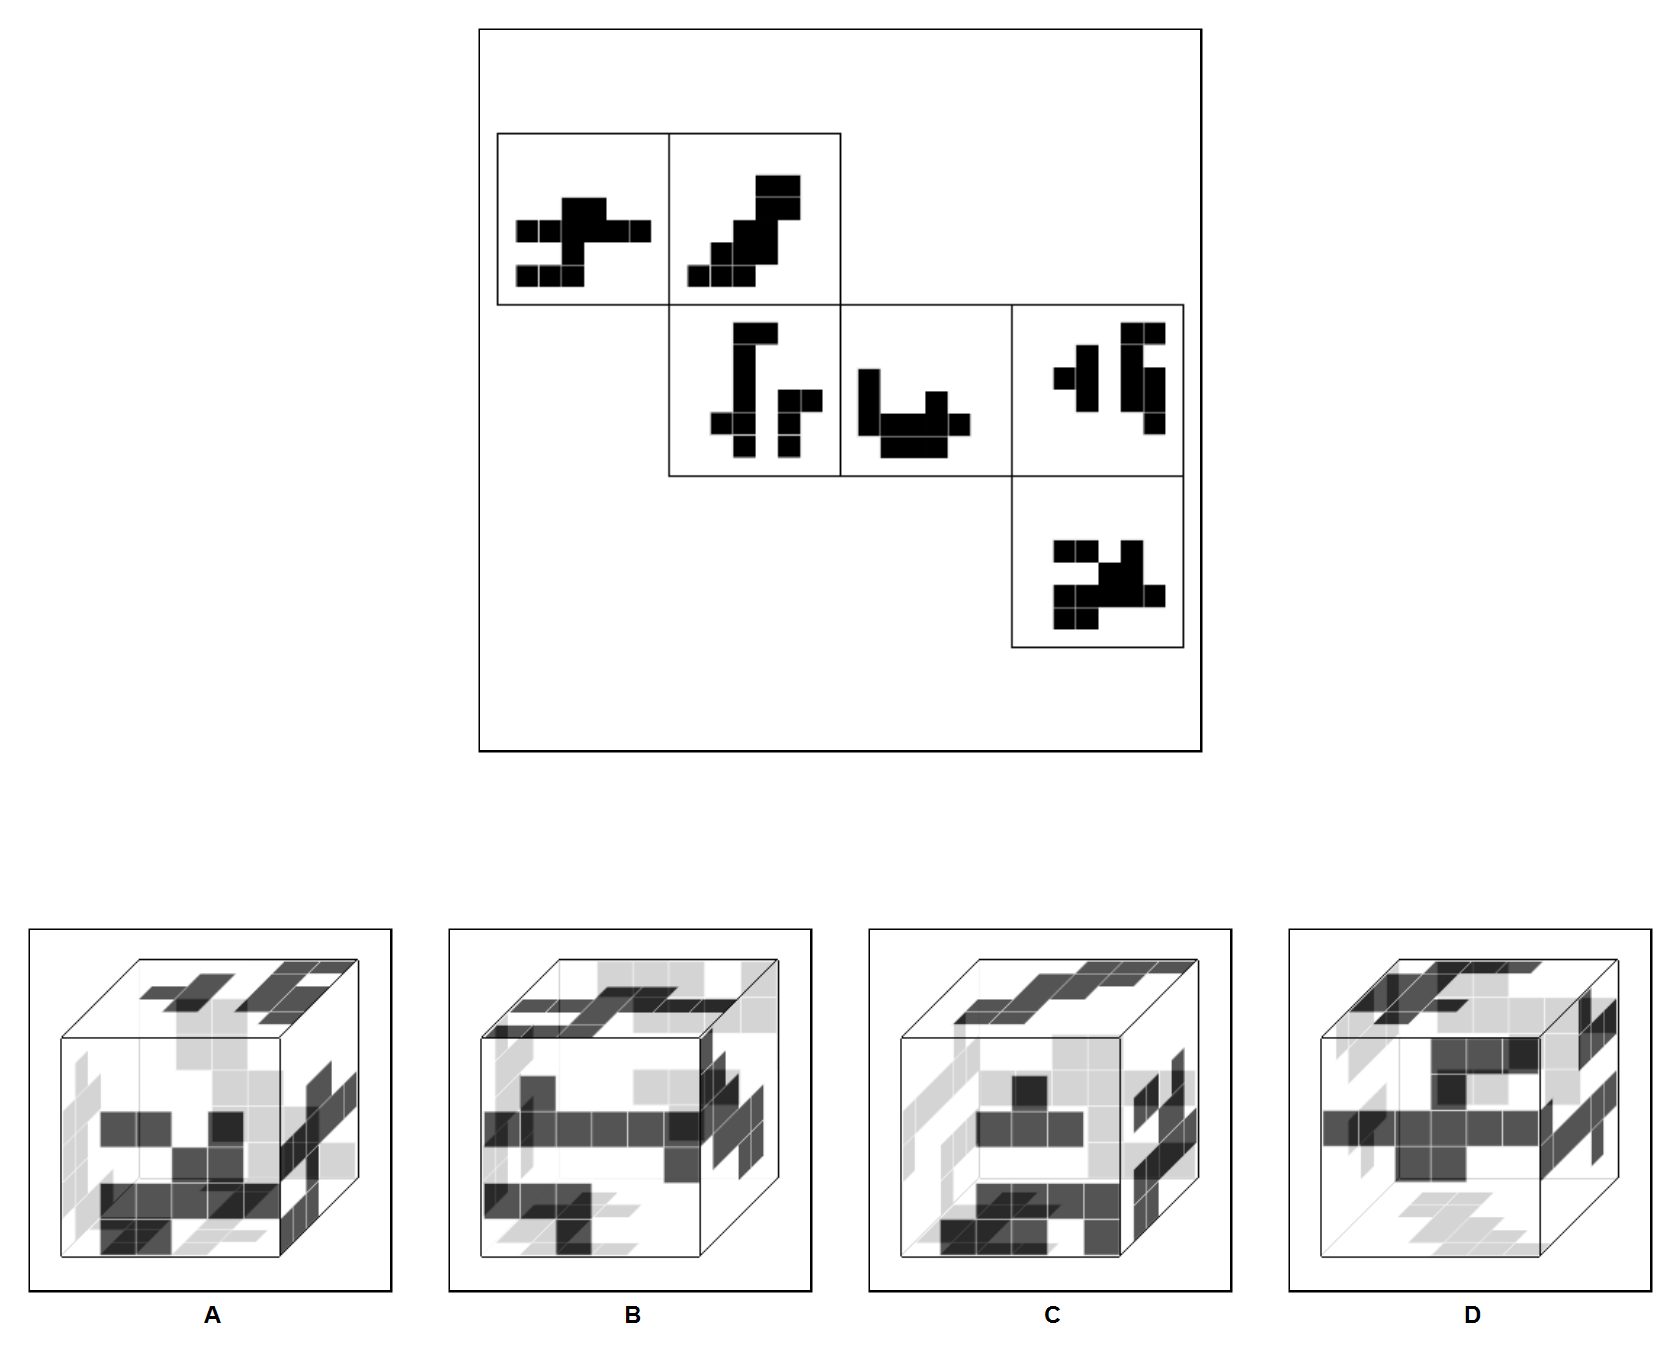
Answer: A